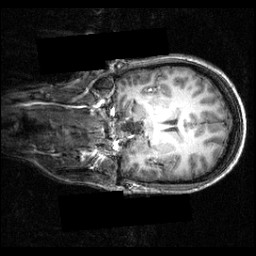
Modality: T1w
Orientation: coronal
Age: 21
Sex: female
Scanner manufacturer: siemens
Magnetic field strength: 3.951 T
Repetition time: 1.5 s
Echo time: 0.00335 s